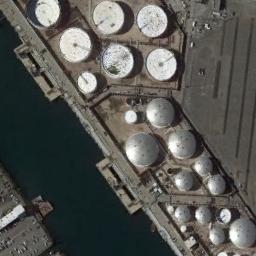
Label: storage_tank